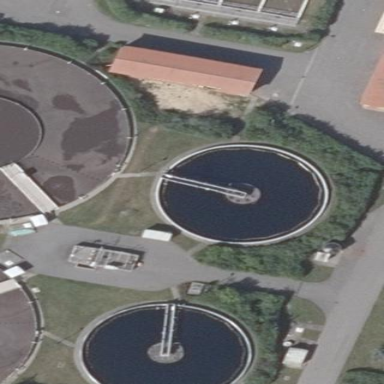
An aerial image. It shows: Image of wastewater.